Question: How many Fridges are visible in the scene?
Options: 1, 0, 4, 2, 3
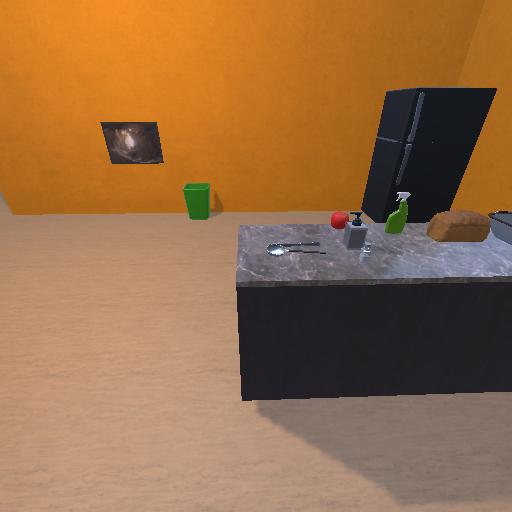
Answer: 1